Question: Picture of the DataFrame:

I have one column named contracting and another named contractor inside a DataFrame.
I need to divide, for example, the column contractor, into 2 new columns: one column containing the Fiscal number that is inside the parenthesis and another column containing all the rest (the description).
Example:
'''
Contractor: Meo(504615947)
'''
I need that it becomes:
'''
Contractor_Name: Meo and Contractor_Number:504615947
'''
I tried to do this:
'''
proc_2013[['contractor_description', 'contractor_NIF']]= pd.DataFrame(proc_2013['contractor'].str.split(('('),1).tolist())
proc2013['contractor_NIF'] = proc2013.contractor_NIF.str.extract('(\d+)')
'''
Problem 1:
I can have a name description inside a parenthesis as well, followed by the number that I am trying to extract.
Problem 2:
Sometimes, if the contractor is from a foreign country, it has a letter in the beginning of the Fiscal Number (not only numbers as I assumed at first, using my second line of code).
All Fiscal Numbers have 9 digits.
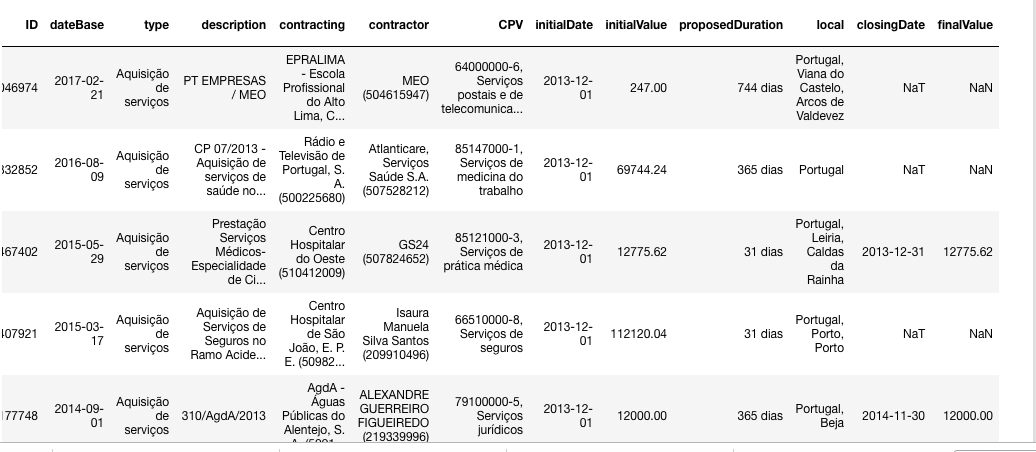
Answer: As far as i could understand your question, this can be a possible solution,
'''
df['contractor_name']=list(map(lambda x : x.split('(')[0],df['con']))
df['contractor_number']=list(map(lambda x : x.split('(')[-1][-10:-1],df['contractor']))
'''
Hope this helps.